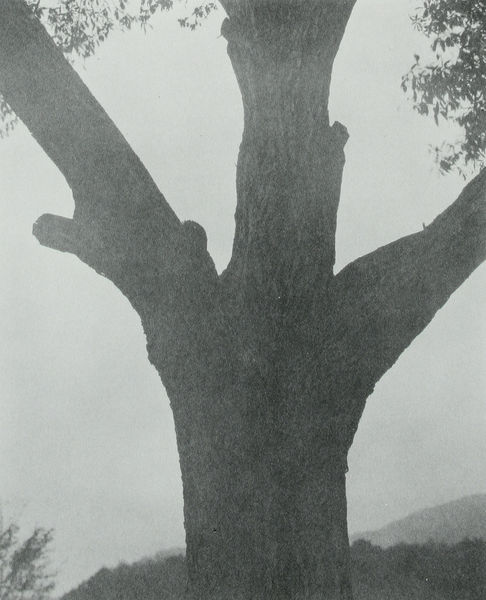
Titel: Dying Chestnut-Tree
Künstler: Alfred Stieglitz
Standort: Washington, D.C.
Institution: The National Gallery of Art
Schlagwörter: baum, berg, blätter, himmel, weiß, wolken, landschaft, äste, grau, hintergrund, schwarz, wolke, ast, baumstamm, hügel, natur, stamm, blatt, abstrakt, berge, formen, wetter, foto, form, rinde, blattwerk, nussbaum